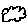
Label: cloud